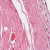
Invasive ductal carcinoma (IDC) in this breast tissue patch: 0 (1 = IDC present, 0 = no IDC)